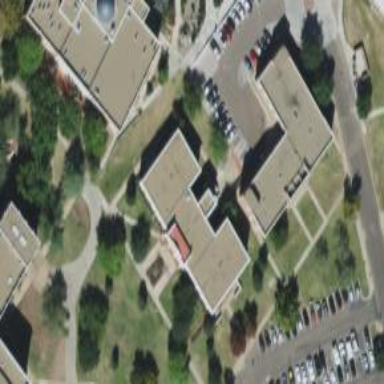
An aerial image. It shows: University building.